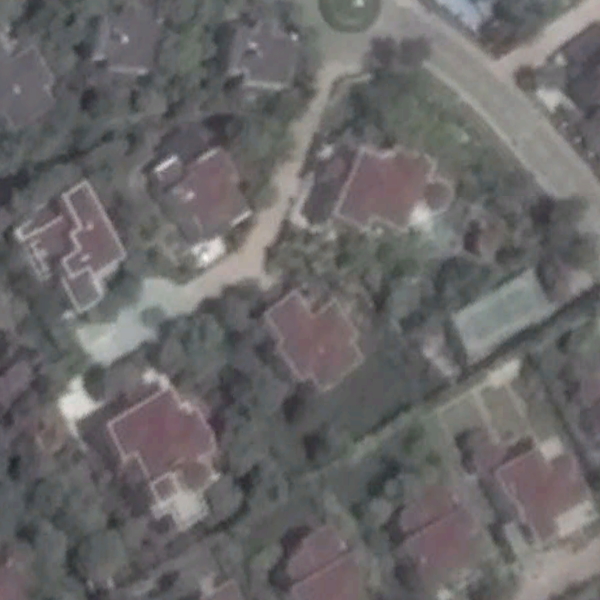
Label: MediumResidential